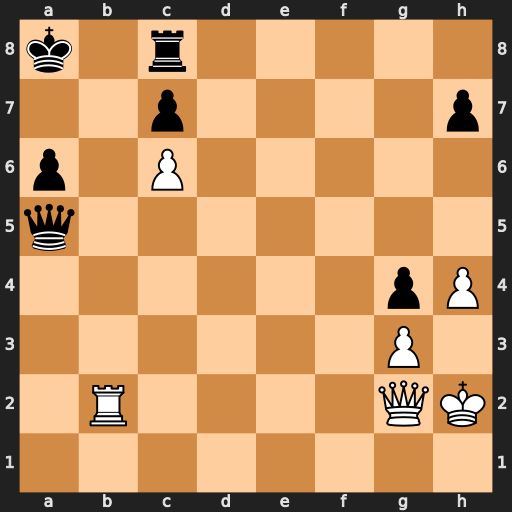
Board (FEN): k1r5/2p4p/p1P5/q7/6pP/6P1/1R4QK/8
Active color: w
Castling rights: -
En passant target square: -
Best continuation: Qe2 Rb8 Ra2 Qxa2 Qxa2